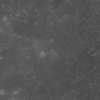
Label: not_dusty